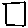
Label: square